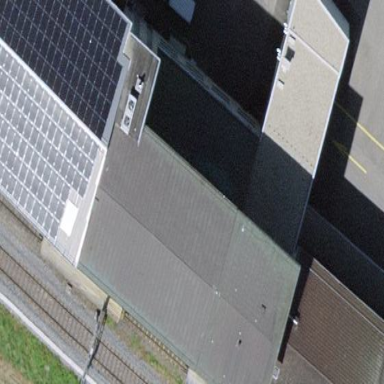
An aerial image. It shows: Building with gabled roof.